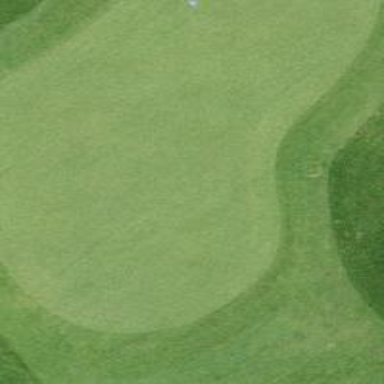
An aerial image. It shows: Picturesque green golfing area with grass land use.